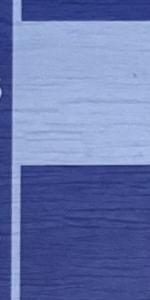
Label: Empty